Question: Code:
'''
$('.datepicker').each(function(){
$(this).find('input').datepicker({
dateFornat: 'dd.mm.yy',
changeMonth: true,
changeYear: true
});
});
'''
Result:

But according 'dateFormat' it should be '12.10.2012'. Any ideas what is wrong?
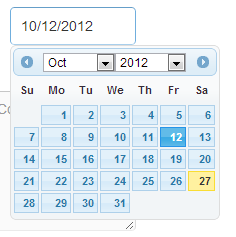
Answer: '''
dateFornat: 'dd.mm.yy',
'''
Should be
'''
dateFormat: 'dd.mm.yy',
'''
You misspelled it.